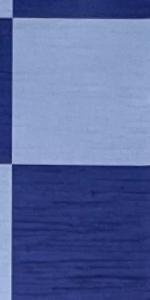
Label: Empty